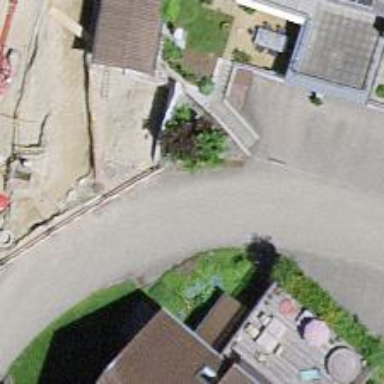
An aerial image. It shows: Asphalt road in residential area.